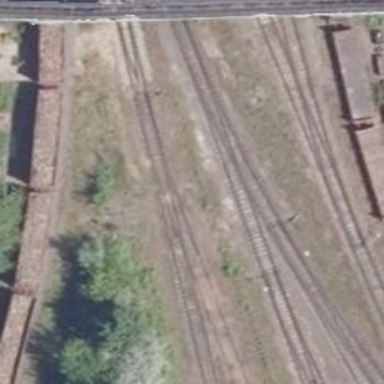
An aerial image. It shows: Railway switch.